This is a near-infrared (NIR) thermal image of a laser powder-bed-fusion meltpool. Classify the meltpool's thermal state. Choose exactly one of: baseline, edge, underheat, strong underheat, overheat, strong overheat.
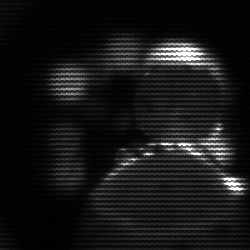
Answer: edge